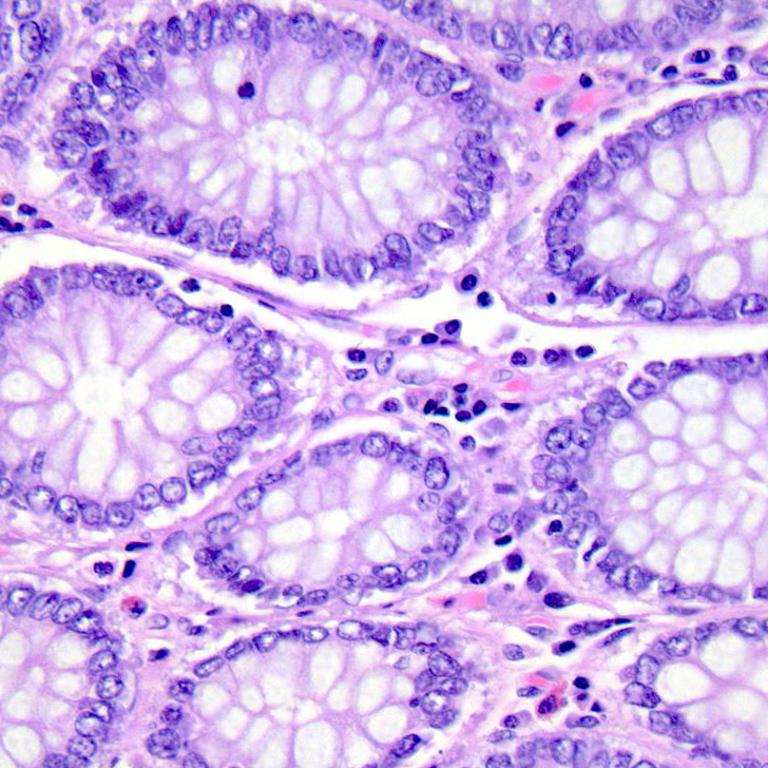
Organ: colon
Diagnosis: benign